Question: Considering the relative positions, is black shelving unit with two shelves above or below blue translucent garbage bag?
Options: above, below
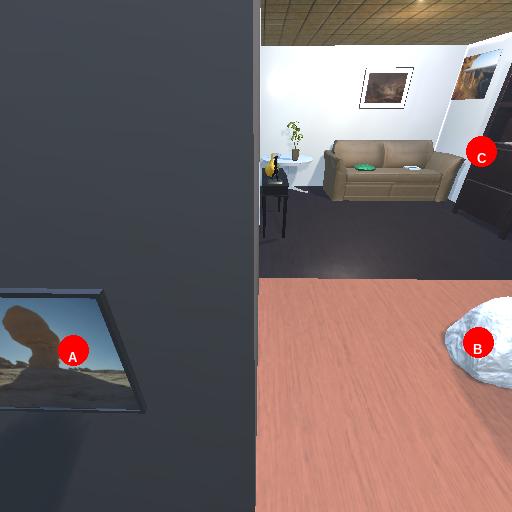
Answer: above